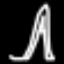
Label: The Eiffel Tower